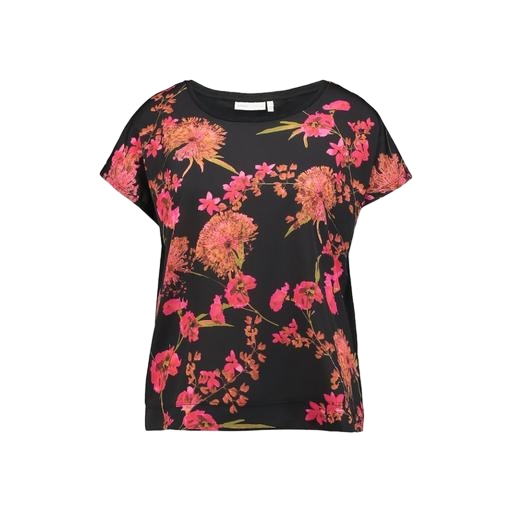
black plus size printed t-shirt only macy, multicolor floral-print t-shirt only macy, black flower-print tee, white background